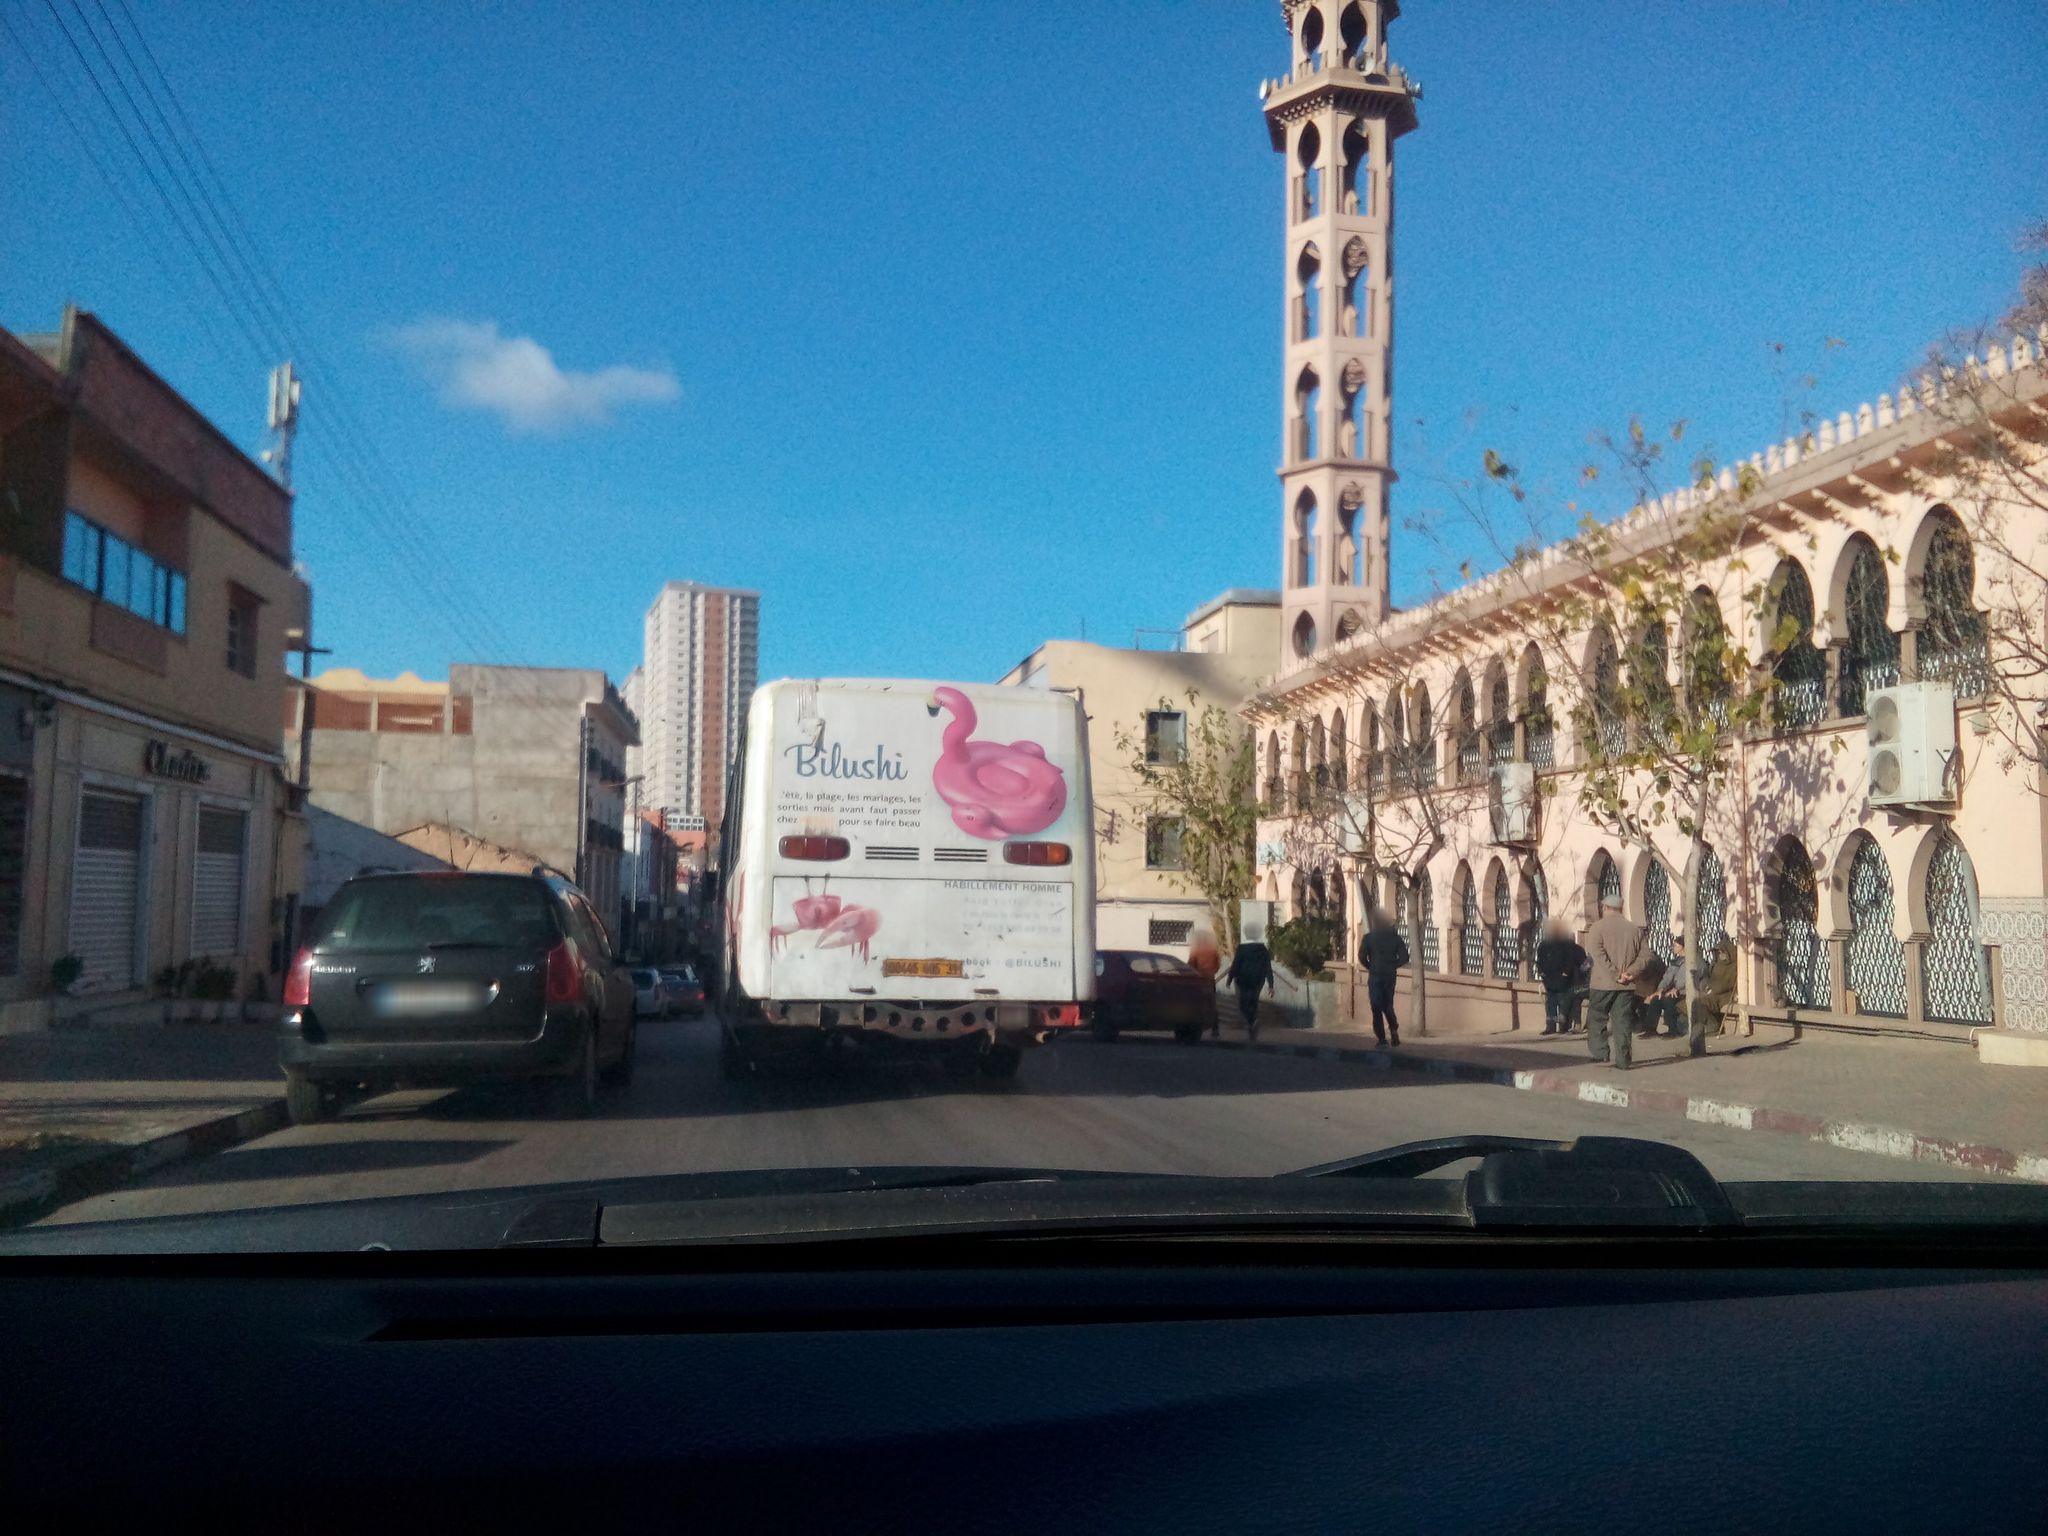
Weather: clear
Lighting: day
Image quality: good
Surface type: driving surface
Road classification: secondary, secondary_link
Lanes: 2.0
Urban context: urban centre
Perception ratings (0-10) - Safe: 8.3, Lively: 6.22, Beautiful: 4.19, Boring: 3.22, Depressing: 5.24, Wealthy: 8.54